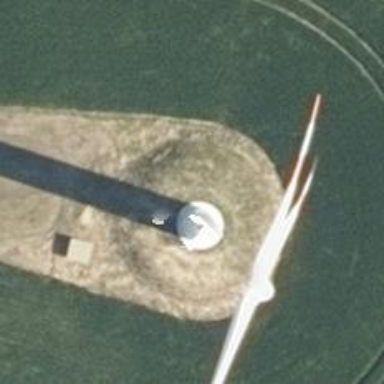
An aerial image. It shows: Wind-powered generator.